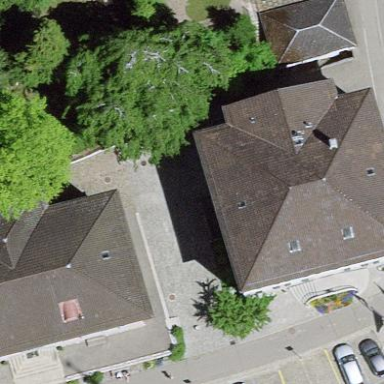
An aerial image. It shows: Town hall building.